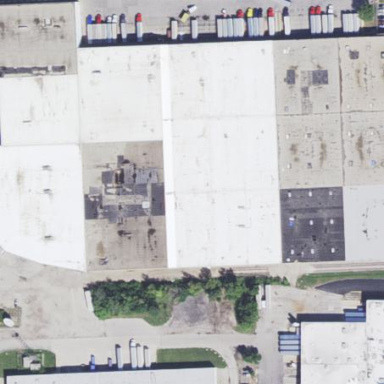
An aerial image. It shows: Industrial building.